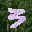
Label: 3